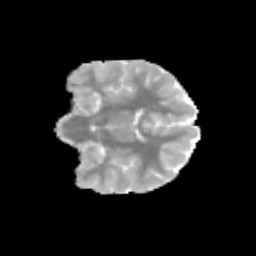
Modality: MD
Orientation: coronal
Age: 9
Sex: female
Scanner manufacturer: siemens
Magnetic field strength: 3 T
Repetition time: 3.8 s
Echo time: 0.07 s